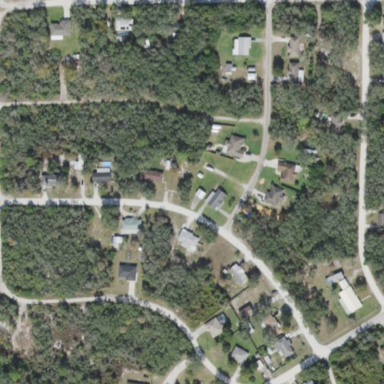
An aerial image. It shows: This residential area consists of single-family homes.